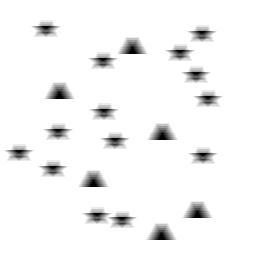
Squares: 0
Triangles: 6
Stars: 14
Total shapes: 20